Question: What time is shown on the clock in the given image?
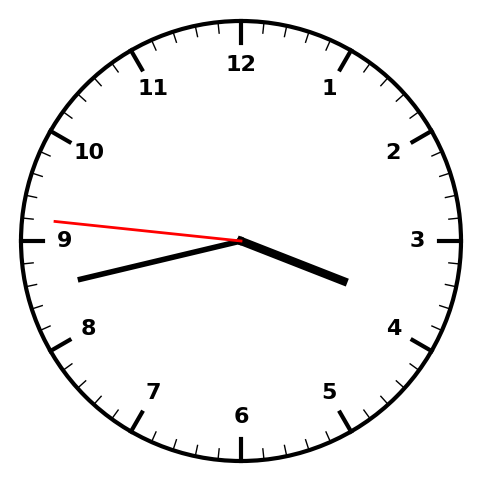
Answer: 03:42:46